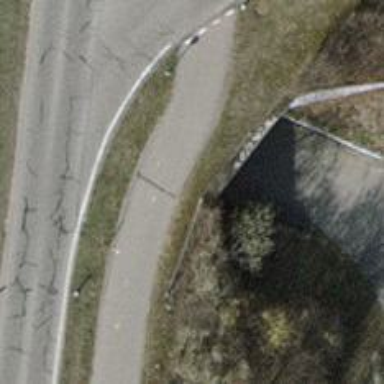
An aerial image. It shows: Concrete retaining wall.